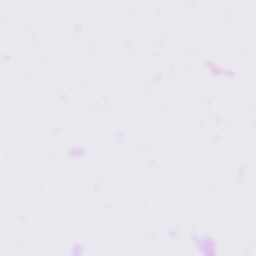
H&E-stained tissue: Tonsil